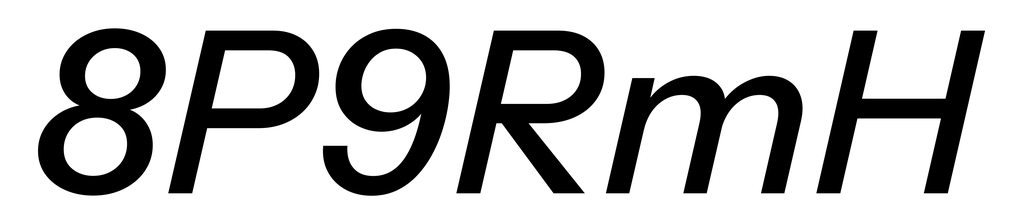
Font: InstrumentSans-Italic_Medium_Italic